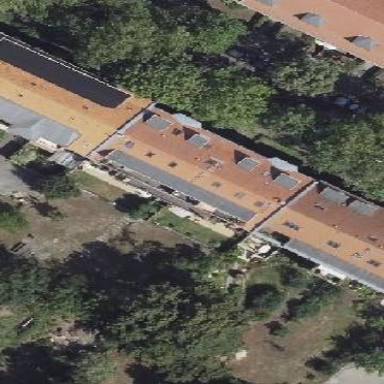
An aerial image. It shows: Hipped-roof building with apartments.